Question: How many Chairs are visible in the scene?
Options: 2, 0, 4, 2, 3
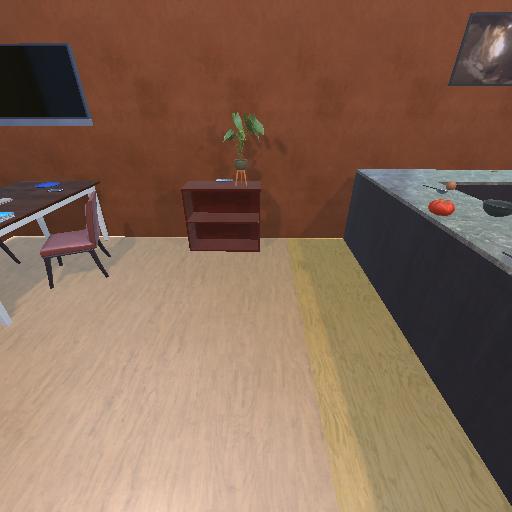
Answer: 2